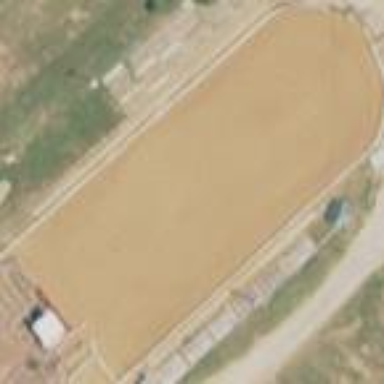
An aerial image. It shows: Equestrian pitch for leisure land sports.